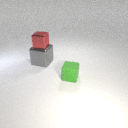
large gray metal cube below small red metal cube